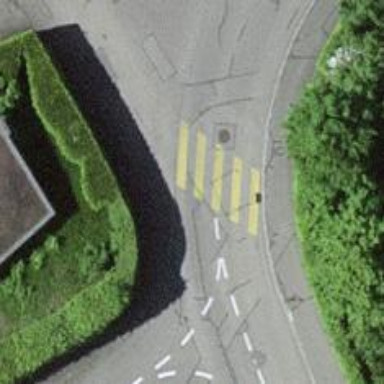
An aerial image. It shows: Marked crossing on the road.